Question: I have this <URL> view with the following result:

The first foreach iteracts with projects
the second iterates over Hitos (One project has one or more Hitos)
the third iterates over Tareas (One Hito has zero, one or more tareas)
It's working ok, but it takes about 120 seconds to render the view, which is too much!
Does someone have an idea of how to make it faster?
Thanks in advance.
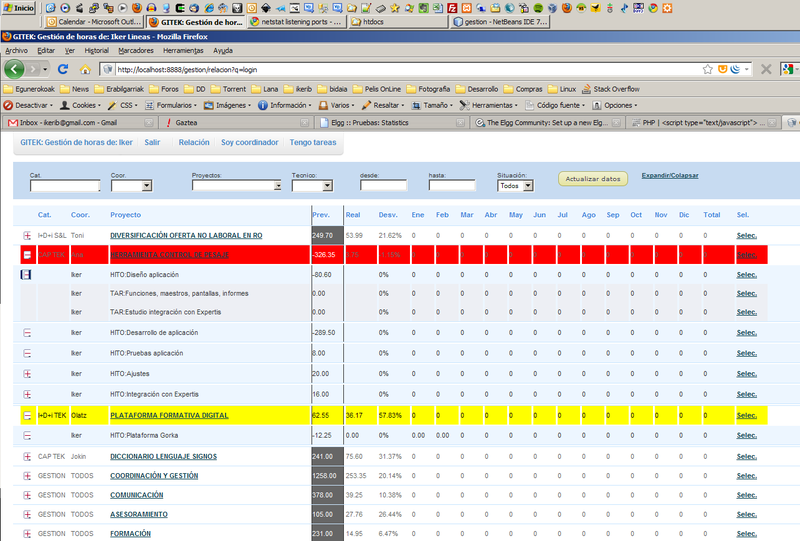
Answer: You should limit the use of class $semaforo leveraging on css
Change the range attribution, the one you have now is a bit confusing:
'''
function semColor($p) {
$semValues = array('rojo','berde','amarillo','naranja','rojo');
$ranges = array(-1,50,70,100);
for ($i=0; $i<4;$i++)
if ($ranges[$i]>$p['desv']) break;
return $semValues[$i];
}
'''
use a template to create a row
'''
/* use any other method to create the template string */
$templ = '<div class="%s %s"><ul><li class="thmas">&nbsp;<a href="#" class="trigger2">&nbsp;</a></li>'
. '<li class="'
. join('">%s&nbsp;</li><li class="',
array_merge(array('','th1','th2','th3','th5','th4','th6'),
array_fill(0,12,'thmes'),
array('thtotal','thtotal)
)).'">%s&nbsp;</li></ul></div>';
'''
your code for the inner loop become:
'''
foreach ( $aTareak as $a ) {
if (($a['proyecto_id']==$h['proyecto_id']) && ($a['hito_id']==$h['hito_id'])) {
printf($templ,
'divtrtarea',
semColor($a['desv'])
$a['categoria_nombre'],
$a['coordinador_nombre'],
$a['tarea_nombre'],
$a['total_prev'],
$a['total_horas'],
round($a['desv'], 2),
$a['1'], $a['2'], $a['3'], $a['4'], $a['5'], $a['6'],
$a['7'], $a['8'], $a['9'], $a['10'], $a['11'], $a['12'],
array_sum(array_slice($a,1,12)), /* assuming they are consecutive */
$html->link('Selec.',array(
'controller'=>'lineas',
'action'=>'addhoras',
$a['proyecto_id'],
$a['hito_id'],
$a['tarea_id'])
)
);
}
}
'''
the outer ones have to change accordingly